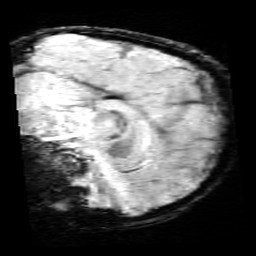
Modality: SWI
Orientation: sagittal
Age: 12
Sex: male
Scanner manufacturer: siemens
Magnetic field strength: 3 T
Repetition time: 0.027 s
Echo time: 0.02 s